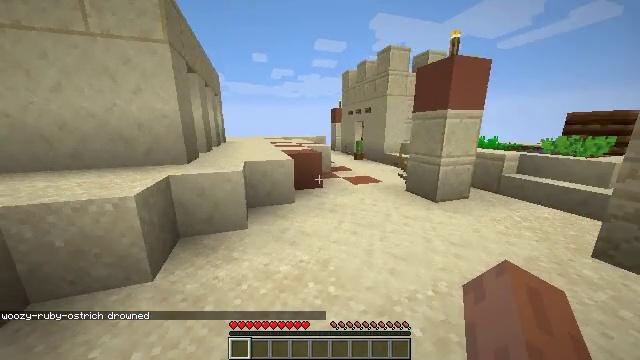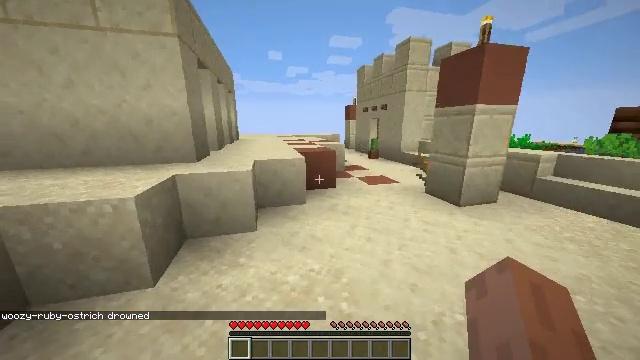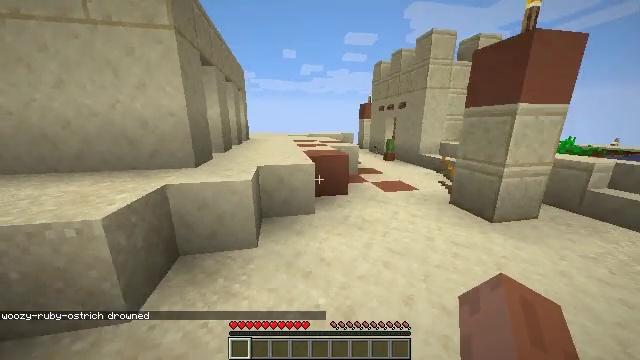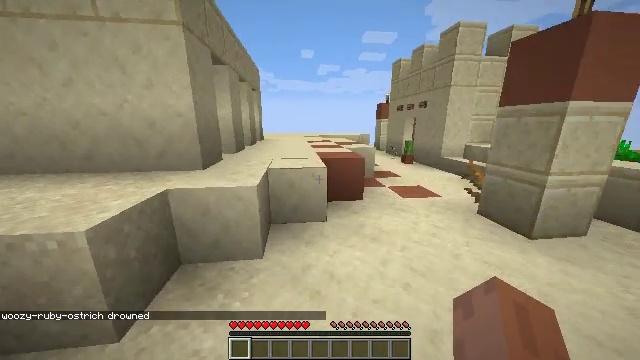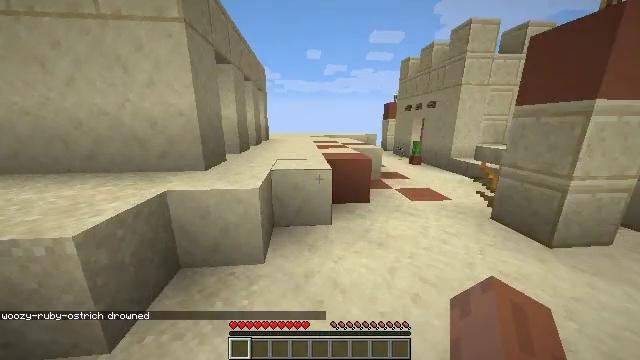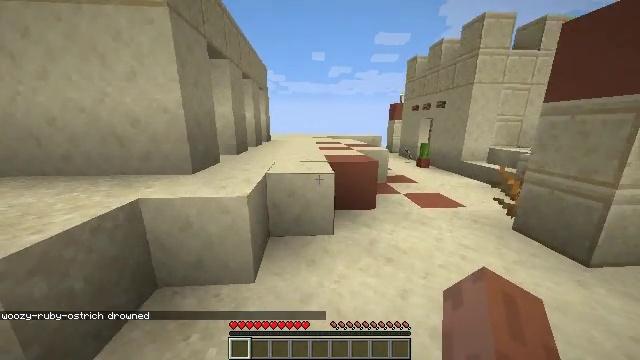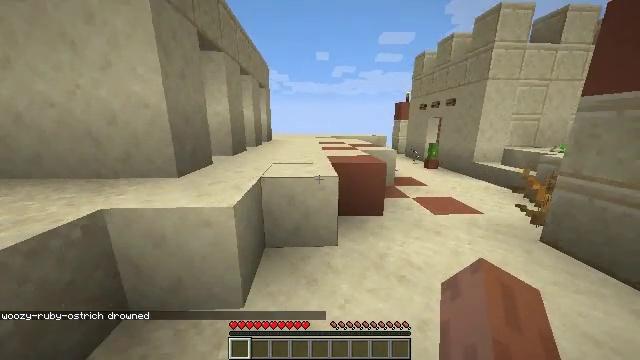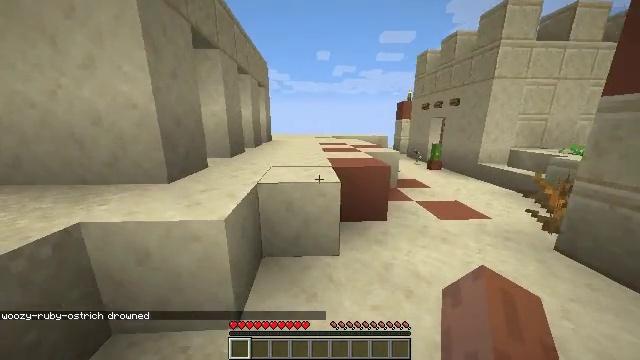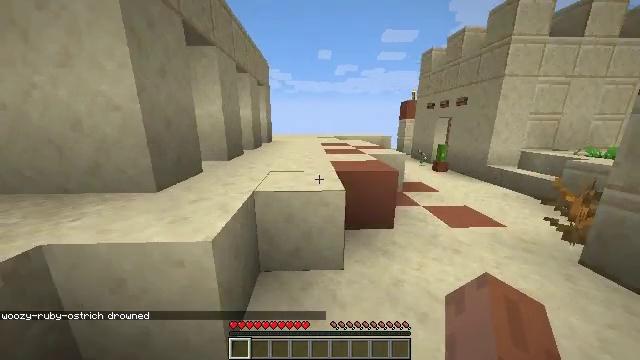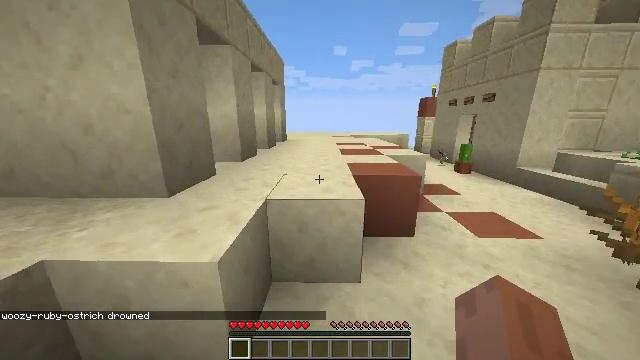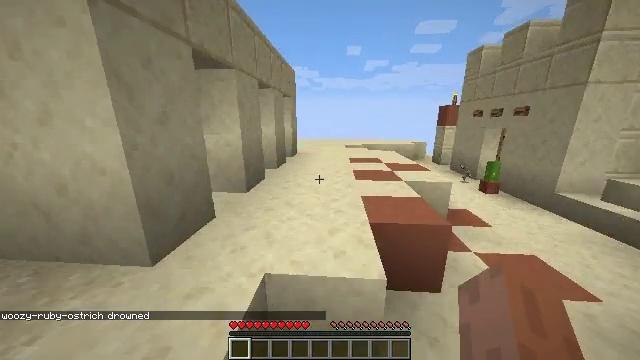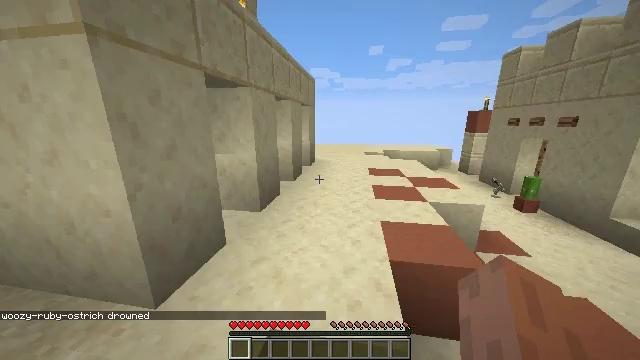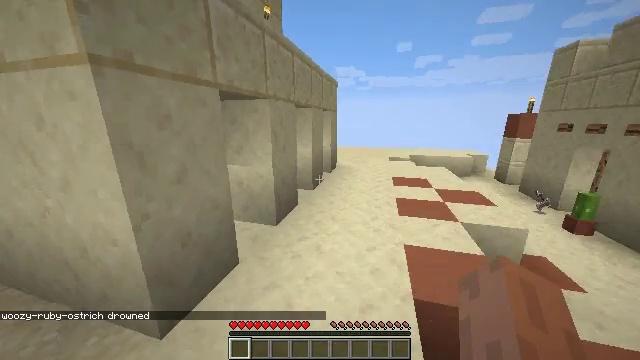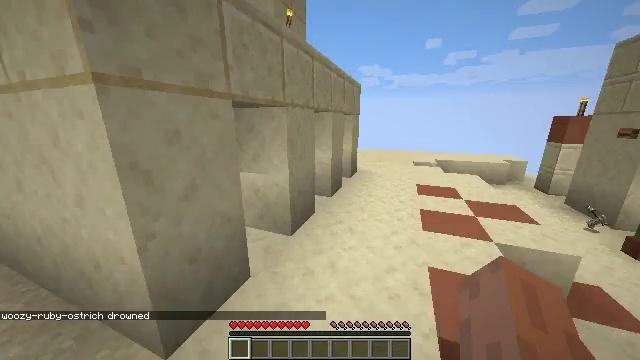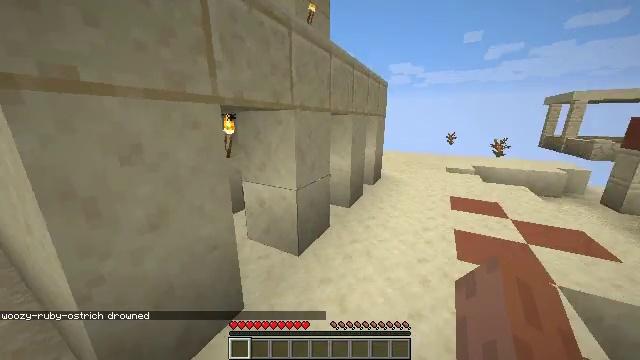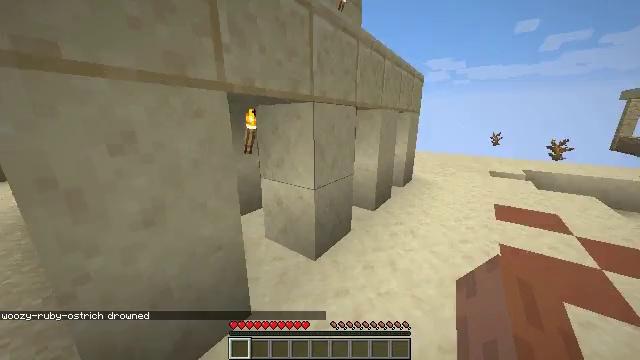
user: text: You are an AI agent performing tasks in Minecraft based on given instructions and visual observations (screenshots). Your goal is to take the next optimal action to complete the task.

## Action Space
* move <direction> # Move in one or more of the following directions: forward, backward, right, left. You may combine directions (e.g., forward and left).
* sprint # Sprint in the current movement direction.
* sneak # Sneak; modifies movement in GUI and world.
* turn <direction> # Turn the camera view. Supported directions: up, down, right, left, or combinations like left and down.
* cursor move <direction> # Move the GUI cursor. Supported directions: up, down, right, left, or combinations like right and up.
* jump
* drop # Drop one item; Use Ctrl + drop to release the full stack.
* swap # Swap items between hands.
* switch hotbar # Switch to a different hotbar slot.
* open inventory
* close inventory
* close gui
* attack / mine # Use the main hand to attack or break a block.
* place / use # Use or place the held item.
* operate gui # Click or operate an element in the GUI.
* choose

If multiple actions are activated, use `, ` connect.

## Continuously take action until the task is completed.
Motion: motion action
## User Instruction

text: Mine the green bed.
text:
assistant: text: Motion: move forward, sprint, turn left
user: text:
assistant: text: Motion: move forward, sprint, turn left
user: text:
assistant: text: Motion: move forward, sprint, turn left
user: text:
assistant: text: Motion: move forward, sprint, turn left
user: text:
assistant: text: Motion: move forward, sprint, turn left
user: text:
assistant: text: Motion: move forward, sprint
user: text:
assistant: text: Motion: move forward, sprint
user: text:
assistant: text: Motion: move forward, sprint
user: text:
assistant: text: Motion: move forward, sprint, turn left, jump
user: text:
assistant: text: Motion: move forward, sprint, turn left, jump
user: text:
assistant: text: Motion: move forward, sprint, turn left, jump
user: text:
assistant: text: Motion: move forward, sprint, turn left, jump
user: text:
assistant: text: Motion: move forward, sprint, turn left
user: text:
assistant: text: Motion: move forward, turn left
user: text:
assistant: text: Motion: move forward, turn left
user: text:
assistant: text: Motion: move forward, turn left
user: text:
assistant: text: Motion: move forward and move right, turn left
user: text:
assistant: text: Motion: move forward and move right, turn left
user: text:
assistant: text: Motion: move forward and move right, turn left
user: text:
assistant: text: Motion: move forward and move right, turn left
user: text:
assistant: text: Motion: move forward, turn left
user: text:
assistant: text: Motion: move forward and move left, turn left
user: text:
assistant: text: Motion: move forward and move left, turn left
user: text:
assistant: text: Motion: move forward and move left, turn left
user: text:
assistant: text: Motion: move forward and move left
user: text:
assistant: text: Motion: move forward and move left
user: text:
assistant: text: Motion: move forward and move left
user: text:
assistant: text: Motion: move forward, turn right
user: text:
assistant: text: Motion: move forward, turn right
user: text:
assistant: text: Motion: move forward, turn right